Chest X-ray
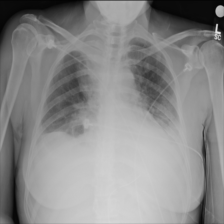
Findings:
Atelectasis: negative
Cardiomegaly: negative
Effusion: negative
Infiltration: negative
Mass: positive
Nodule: negative
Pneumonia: negative
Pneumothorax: negative
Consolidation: positive
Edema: negative
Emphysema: negative
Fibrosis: negative
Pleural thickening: negative
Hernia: negative